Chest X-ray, AP view. Patient: 63 years old, sex F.
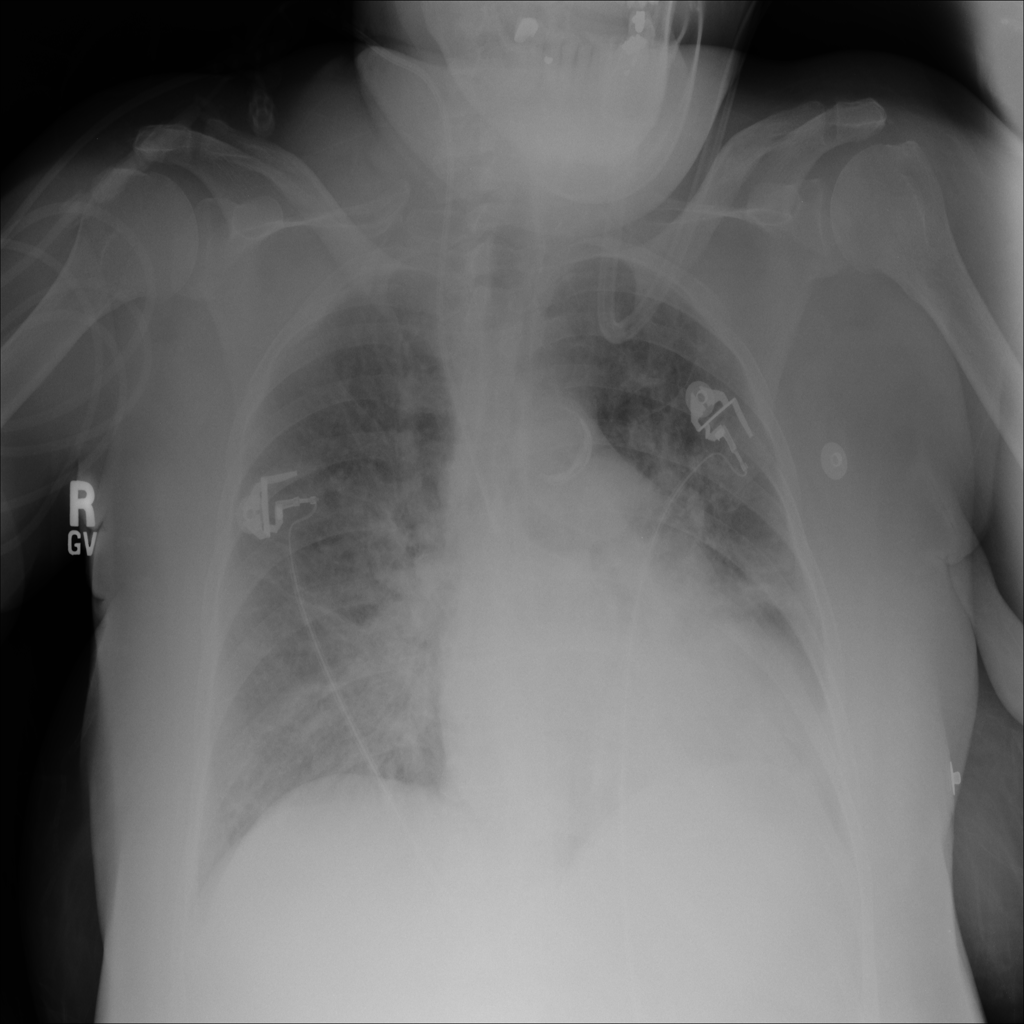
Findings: Edema, Infiltration, Pneumonia